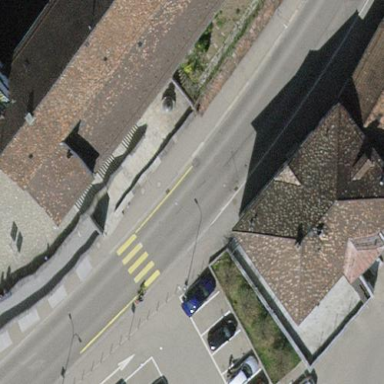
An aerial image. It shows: Historic building.